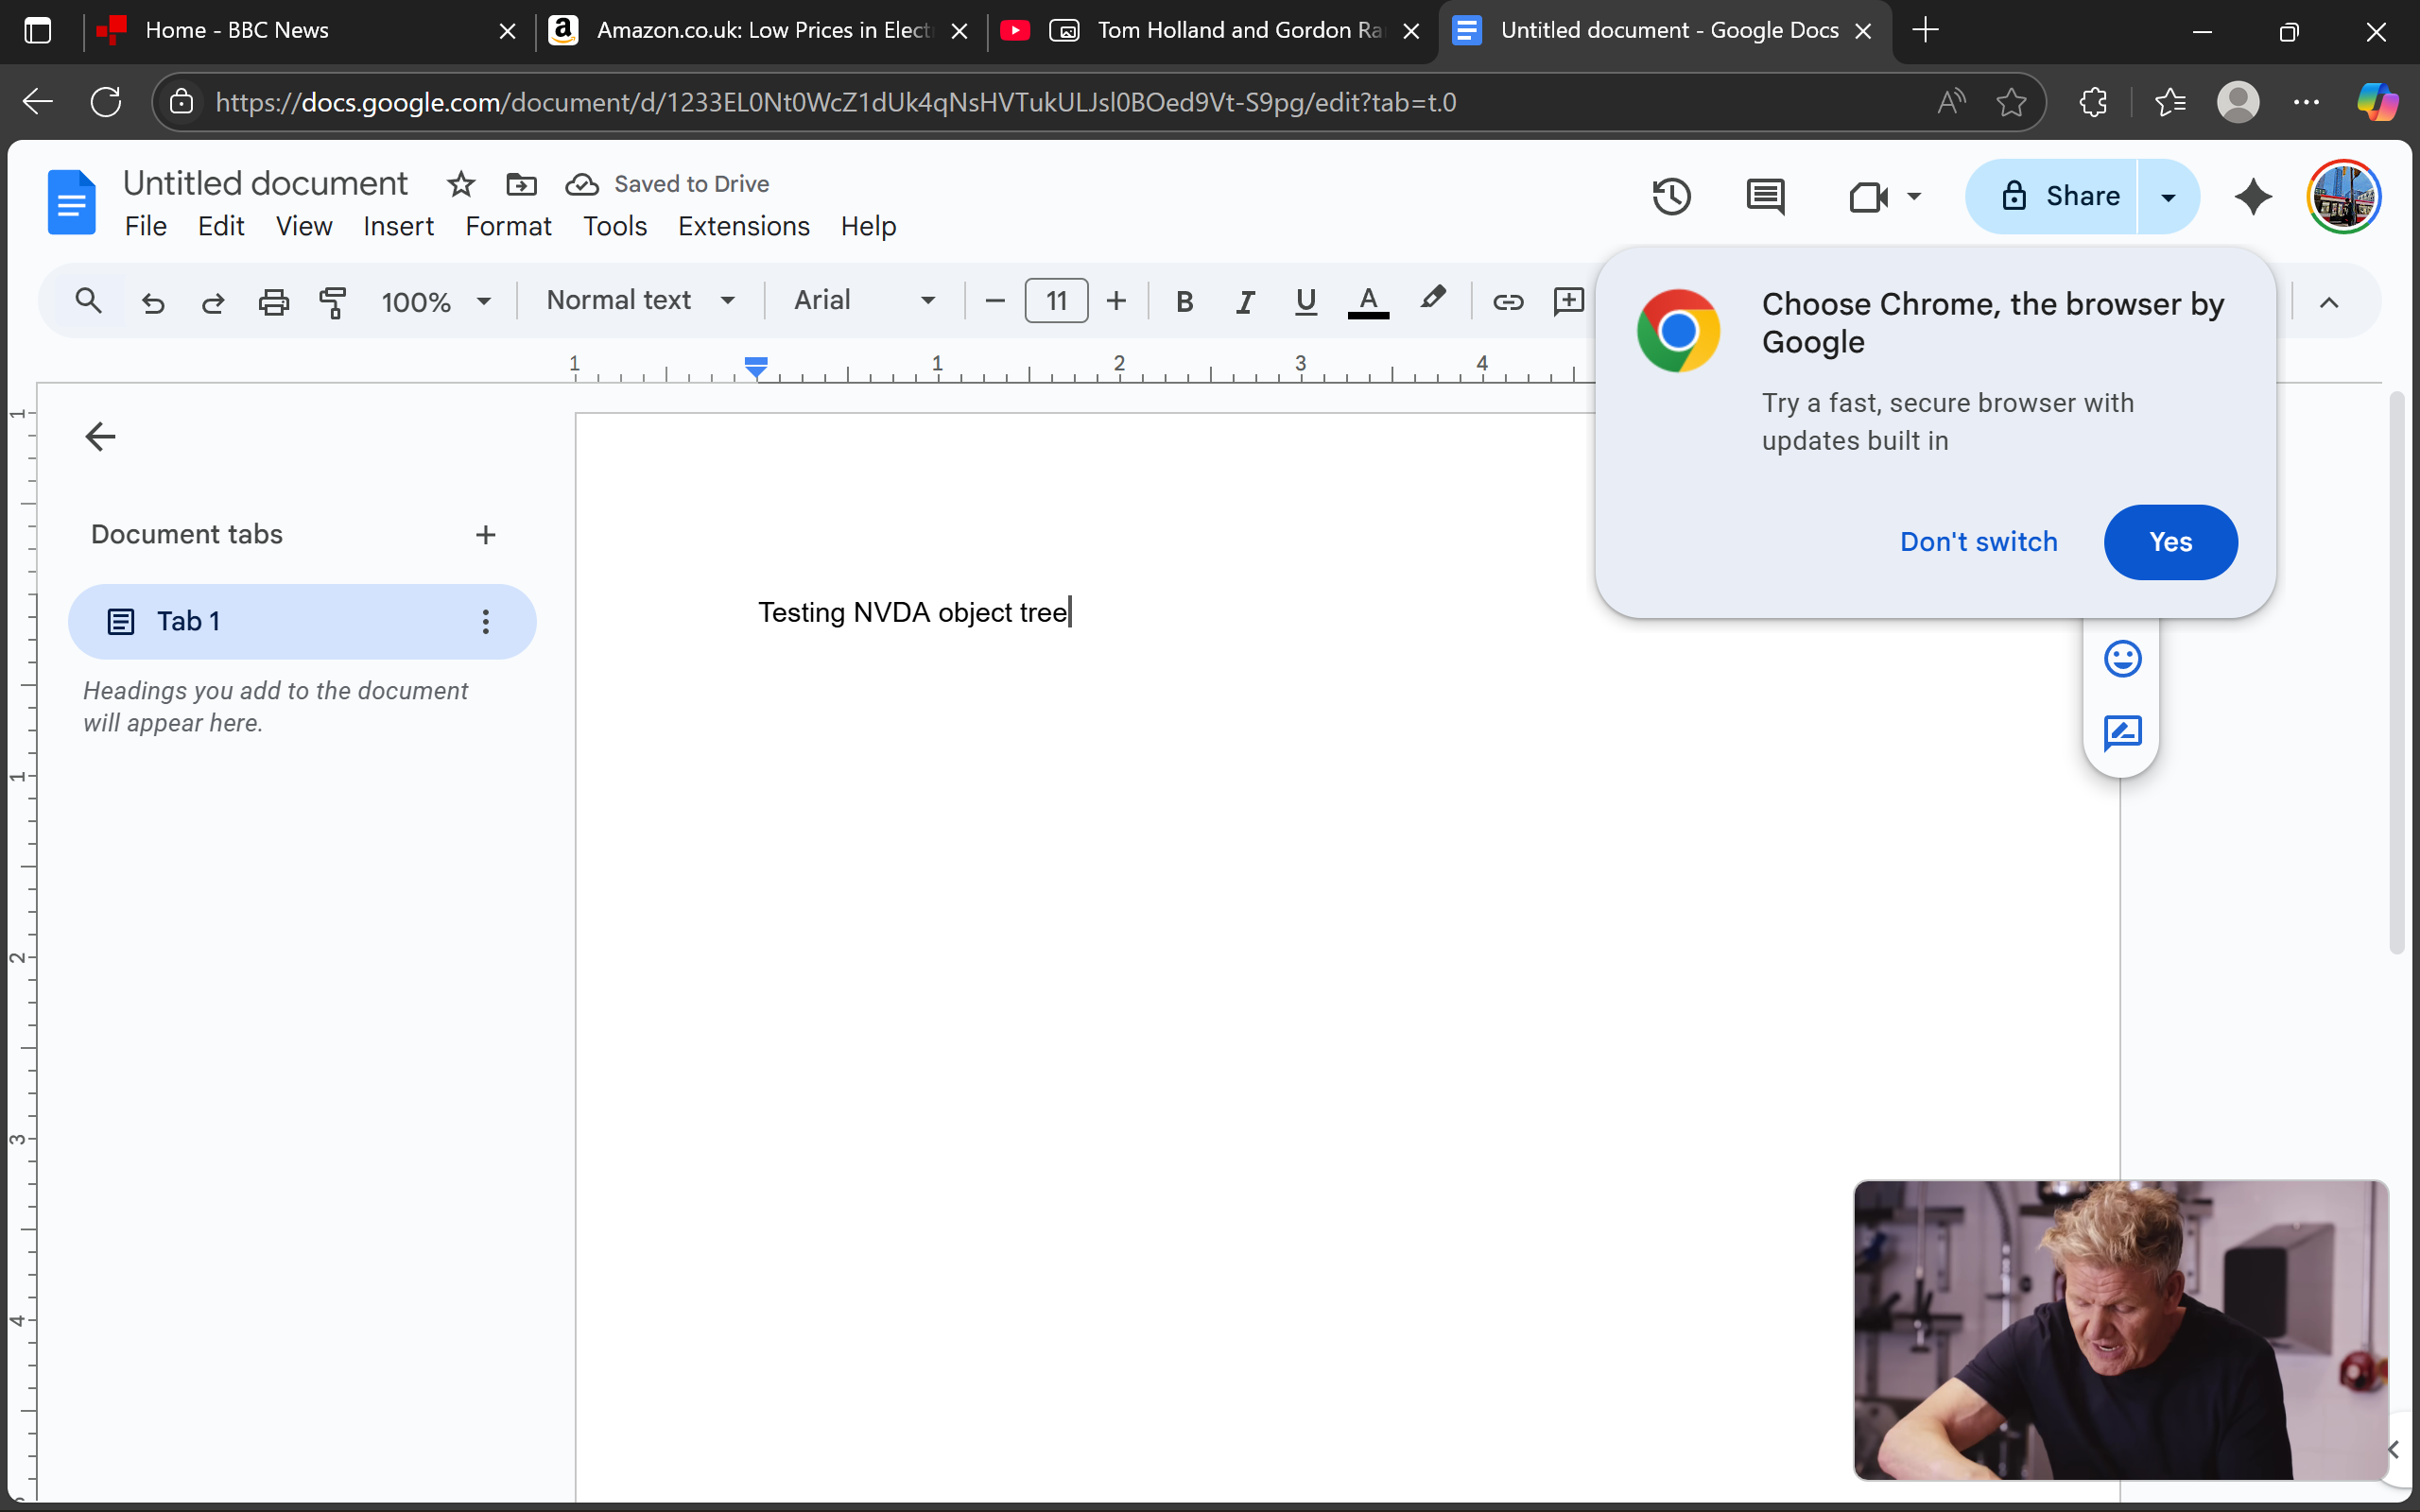
UI elements on screen:
"Desktop - window"
"Untitled document - Google Docs - window"
"System - menu bar - Contains commands to manipulate the window"
"System - menu item"
"title bar - value: Untitled document - Google Docs"
"Minimise - button - Moves the window out of the way"
"Maximise - button - Makes the window full screen"
"Close - button - Closes the window"
"Tom Holland and Gordon Ramsay Bond Over A Spicy Fried Chicken Sandwich - YouTube - window"
"System - menu bar - Contains commands to manipulate the window"
"System - menu item"
"title bar"
"Minimise - button - Moves the window out of the way"
"Maximise - button - Makes the window full screen"
"Close - button - Closes the window"
"Amazon.co.uk: Low Prices in Electronics, Books, Sports Equipment & more - window"
"System - menu bar - Contains commands to manipulate the window"
"System - menu item"
"title bar"
"Minimise - button - Moves the window out of the way"
"Maximise - button - Makes the window full screen"
"Close - button - Closes the window"
"Home - BBC News - window"
"System - menu bar - Contains commands to manipulate the window"
"System - menu item"
"title bar - value: Home - BBC News"
"Minimise - button - Moves the window out of the way"
"Maximise - button - Makes the window full screen"
"Close - button - Closes the window"
"window"
"Taskbar - pane"
"pane"
"Running applications - pane"
"Picture in picture - window"
"window"
"UI element"
"window"
"UI element"
"window"
"UI element"
"window"
"UI element"
"window"
"UI element"
"System - menu bar - Contains commands to manipulate the window"
"System - menu item"
"Settings - window - value: Settings"
"Minimise Settings - button"
"Restore Settings - button"
"Close Settings - button"
"Welcome to NVDA - window"
"title bar - value: Welcome to NVDA"
"Close - button - Closes the window"
"Welcome to NVDA - dialog - Welcome to NVDA!
Most commands for controlling NVDA require you to hol..."
"Welcome to NVDA! - window"
"Welcome to NVDA! - text"
"Most commands for controlling NVDA require you to hold down the NVDA key while pressing other key..."
"Options - window"
"Options - grouping"
"Keyboard layout: - window"
"Keyboard layout: - text"
"Keyboard layout: - window"
"Keyboard layout: - combo box - value: laptop"
"Keyboard layout: - text - value: laptop"
"Open - button"
"Use CapsLock as an NVDA modifier key - window"
"Use CapsLock as an NVDA modifier key - check box"
"Start NVDA after I sign in - window"
"Start NVDA after I sign in - check box"
"Show this dialog when NVDA starts - window"
"Show this dialog when NVDA starts - check box"
"OK - window"
"OK - button"
"Windows Input Experience - window"
"Spotify – Liked Songs - document"
"section"
"window"
"pane"
"window"
"pane"
"window"
"Desktop - list"
"Recycle Bin - list item"
"Adobe Acrobat - list item"
"Adobe Digital Editions 4.5 - list item"
"Attack SharkX3Mouse - list item"
"Audacity - list item"
"Edit - list item"
"HP Support Assistant - list item"
"Imaging Edge Desktop - list item"
"NVDA - list item"
"Remote - list item"
"Riot Client - list item"
"Ryzen Controller - list item"
"Steam - list item"
"VALORANT - list item"
"Viewer - list item"
"AddonTemplate-master - list item"
"nvda_dumps - list item"
"Screenshots - list item"
"treetojson - list item"
"Tree2JSON.nvda-addon - list item"
"treetojson.zip - list item"